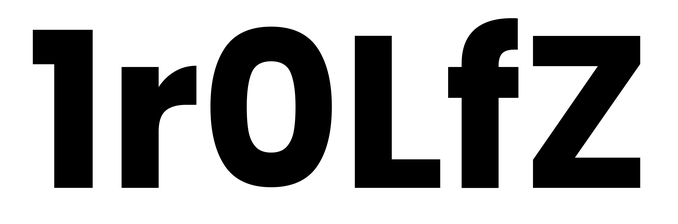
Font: Poppins-Bold